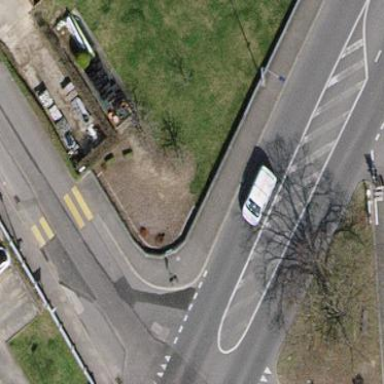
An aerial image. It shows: Junction.